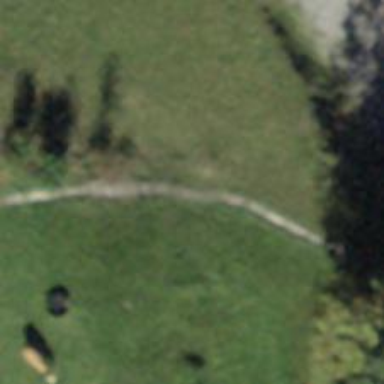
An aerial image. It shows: Path.